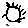
Label: sun